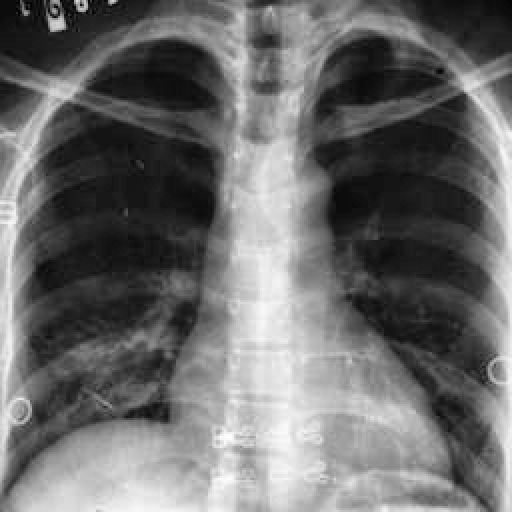
Finding: TUBERCULOSIS